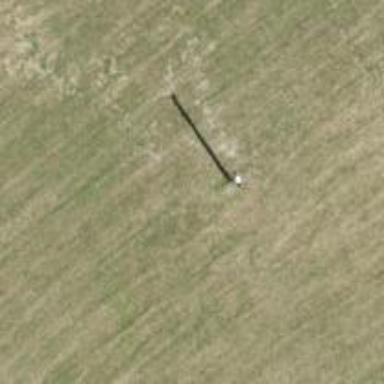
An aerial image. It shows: Power pole.